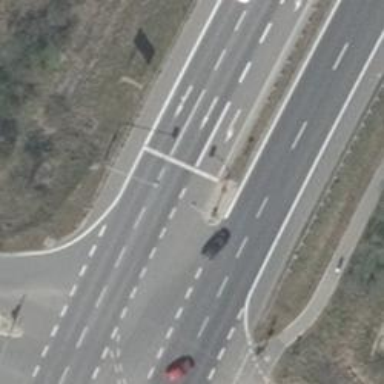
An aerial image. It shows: Asphalt motorway with primary highway classification.